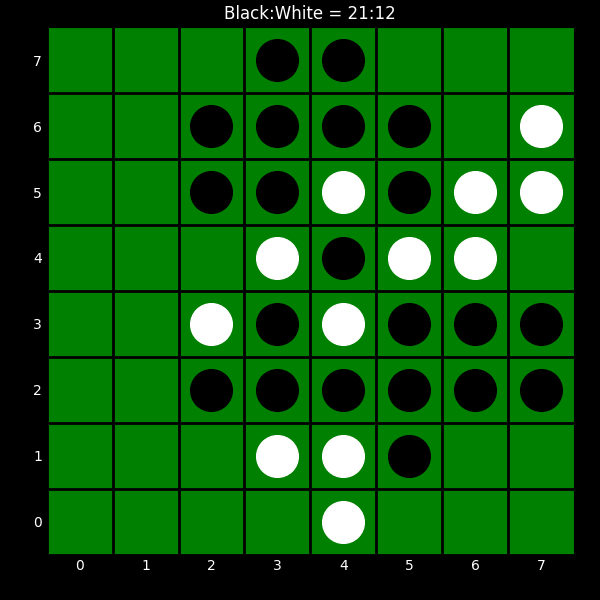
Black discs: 21
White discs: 12